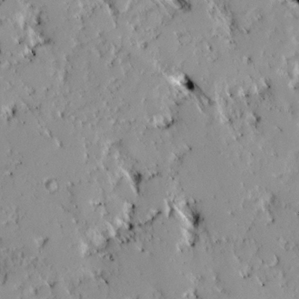
Label: non_frost